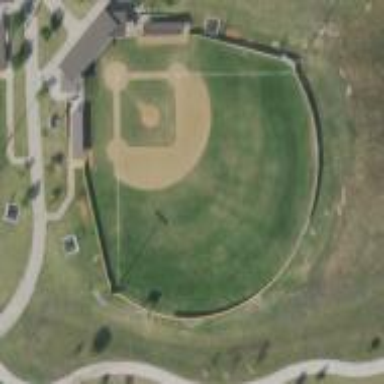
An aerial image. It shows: Baseball pitch for leisure and sports activities.